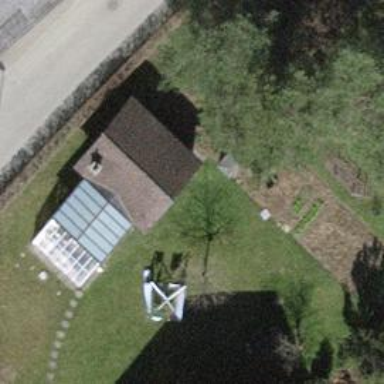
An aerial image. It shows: Deciduous broadleaved tree in garden.